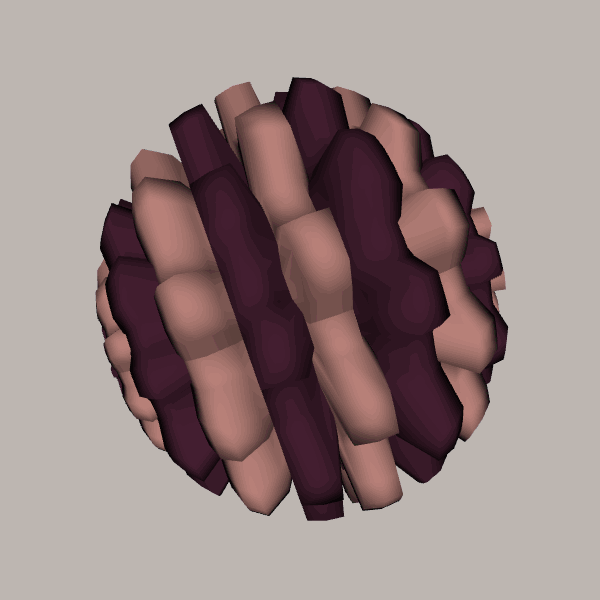
Background: light